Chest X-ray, PA view. Patient: 64 years old, sex M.
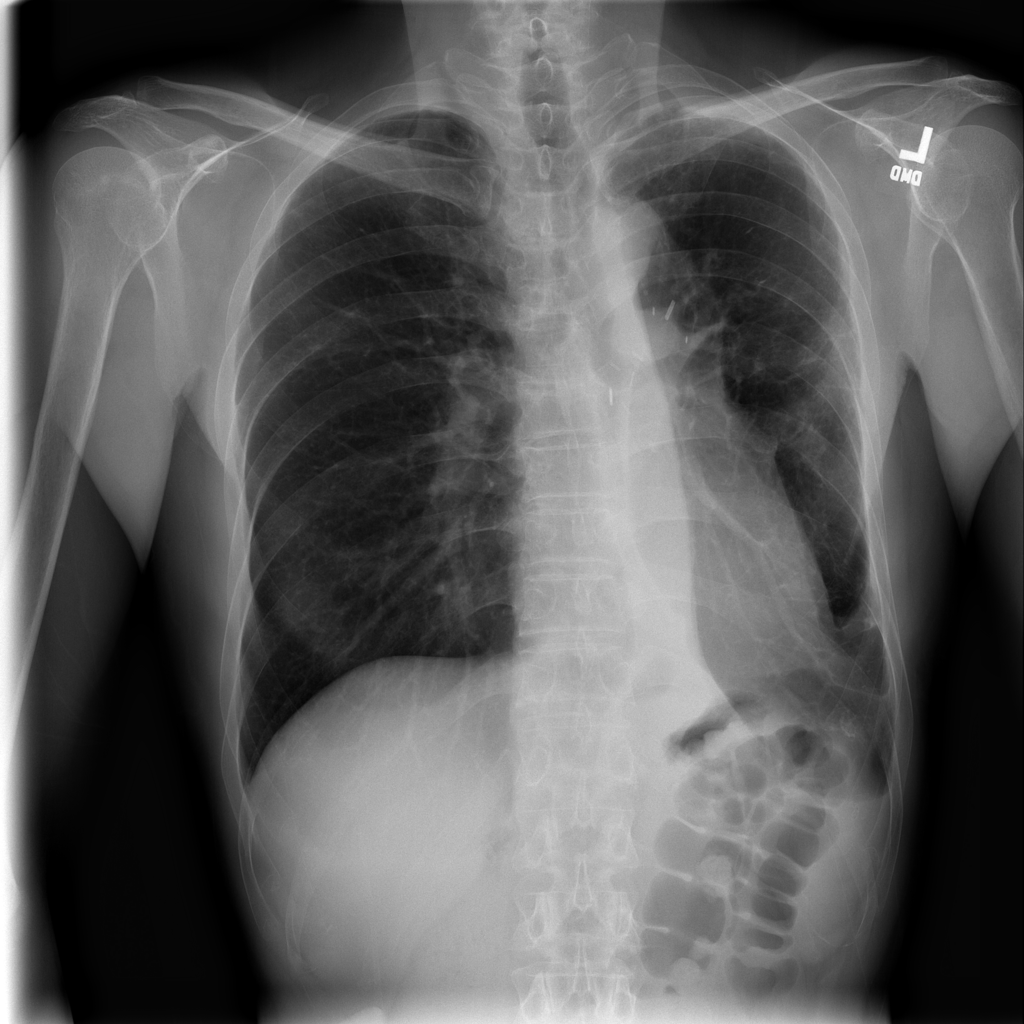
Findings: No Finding